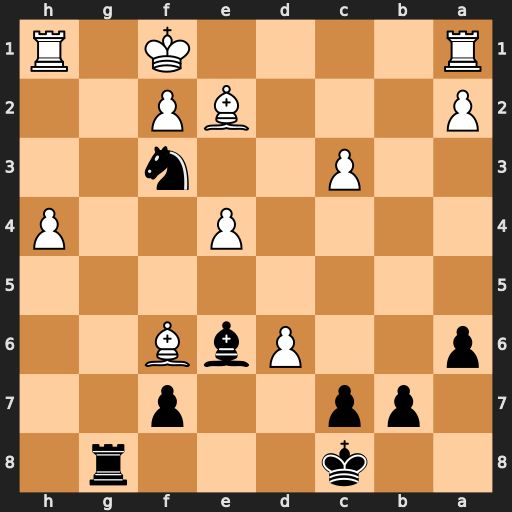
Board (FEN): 2k3r1/1pp2p2/p2PbB2/8/4P2P/2P2n2/P3BP2/R4K1R
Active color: b
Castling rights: -
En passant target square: -
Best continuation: Bh3+ Rxh3 Rg1#